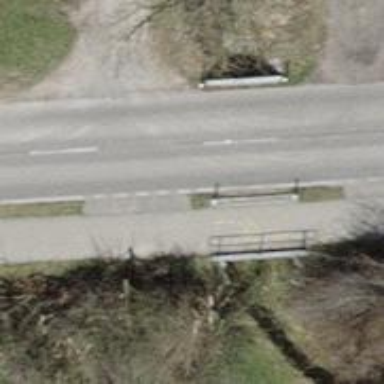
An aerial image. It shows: Tertiary road with cycle track on the left side.